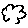
Label: cloud